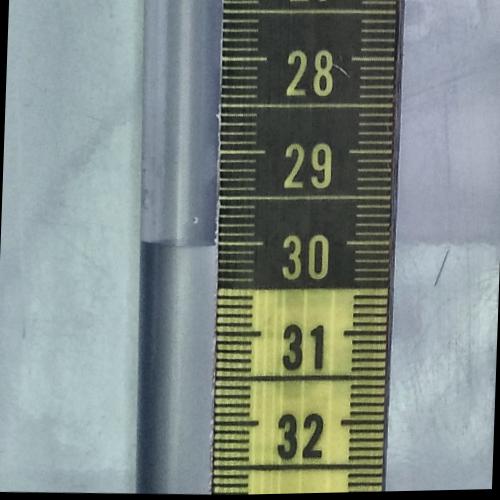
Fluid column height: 30.0 cm